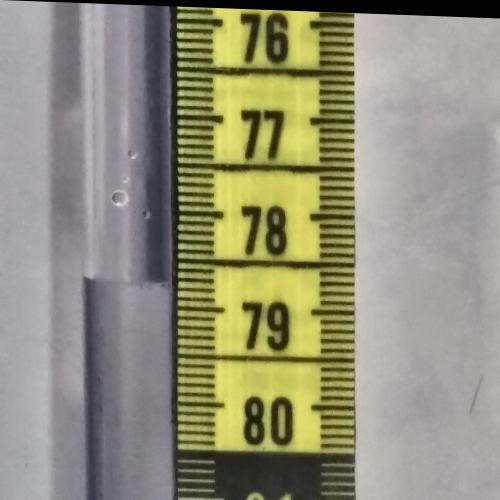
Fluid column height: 78.7 cm